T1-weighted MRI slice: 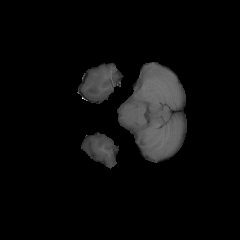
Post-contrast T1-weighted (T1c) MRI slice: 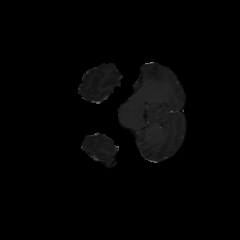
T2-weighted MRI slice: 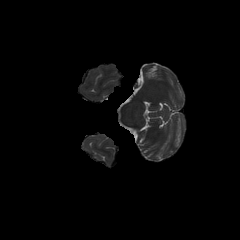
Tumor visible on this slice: no